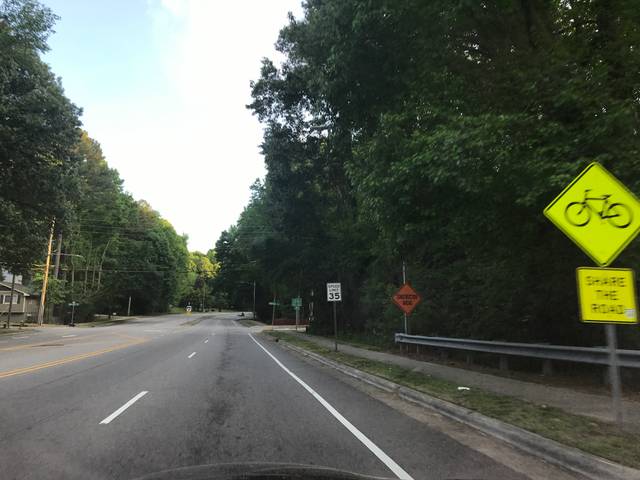
Region: United States
Coordinates: 35.803, -78.608